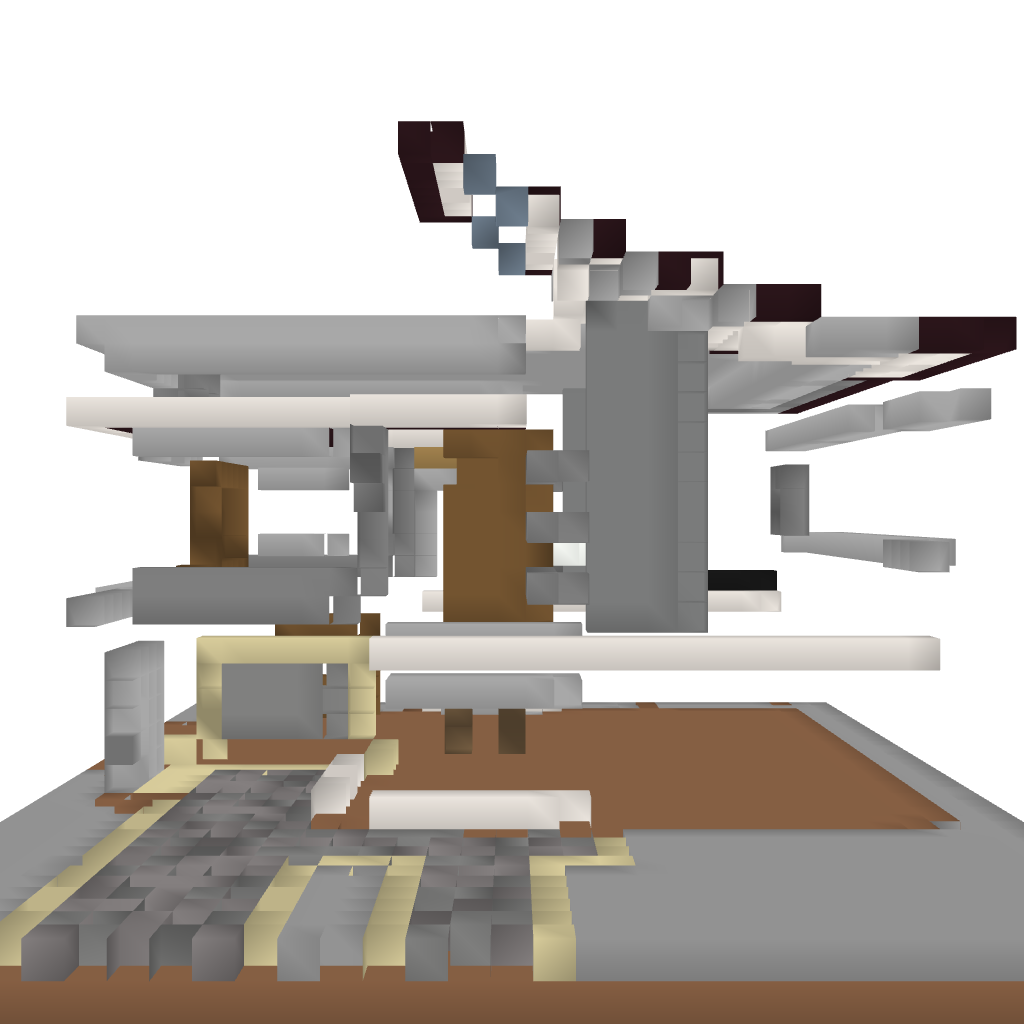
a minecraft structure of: Modern House [D.I.Y Interior]